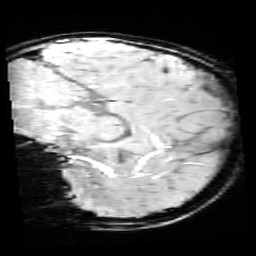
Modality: SWI
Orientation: sagittal
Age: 11
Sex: female
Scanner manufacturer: siemens
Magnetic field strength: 3 T
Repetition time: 0.027 s
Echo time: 0.02 s